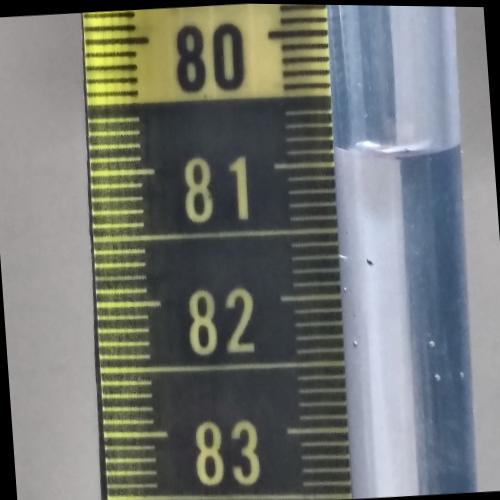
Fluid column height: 80.9 cm